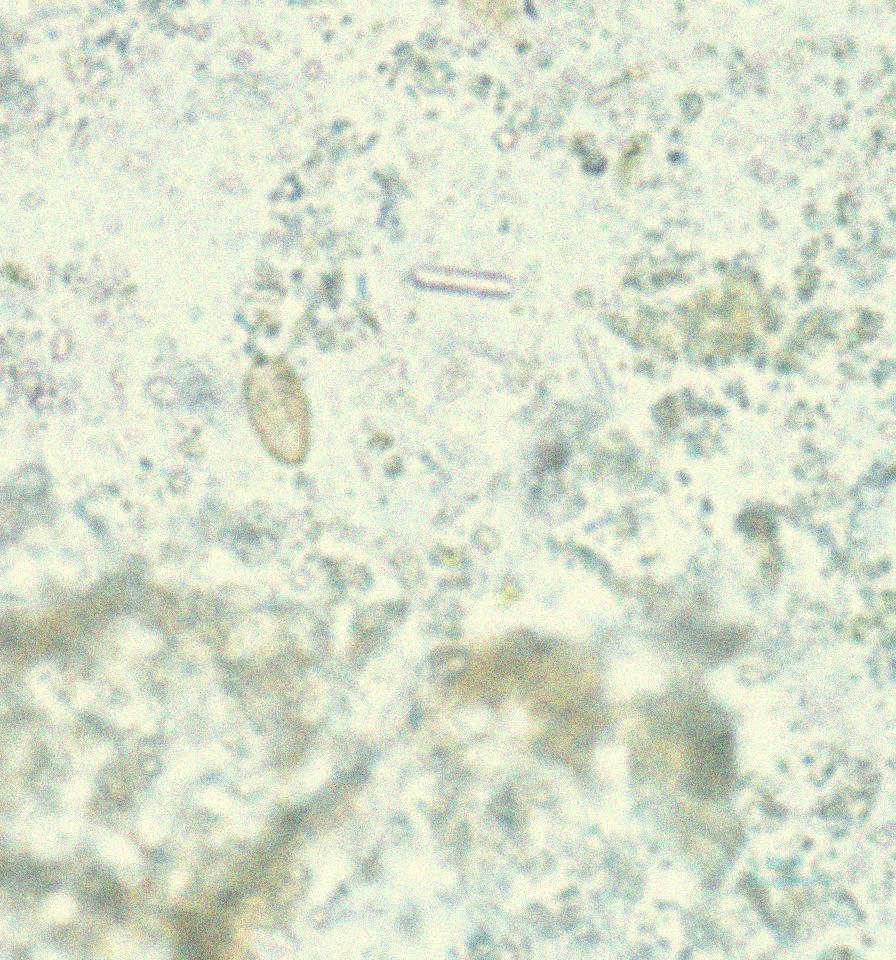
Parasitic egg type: Opisthorchis viverrine